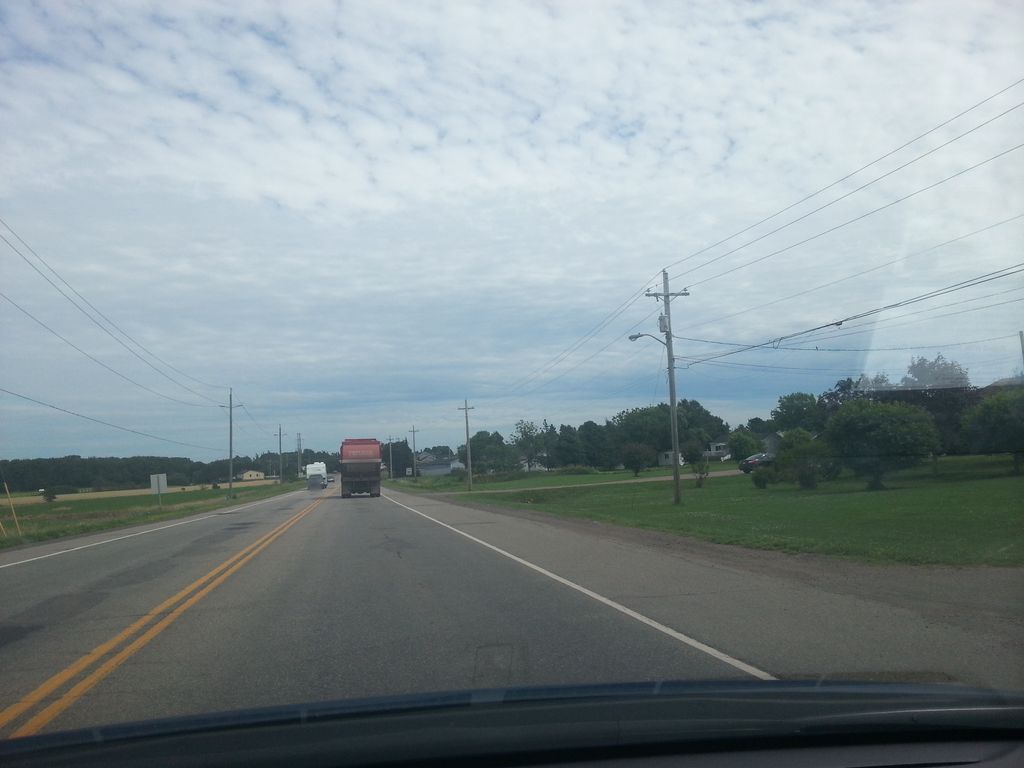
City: charlottetown